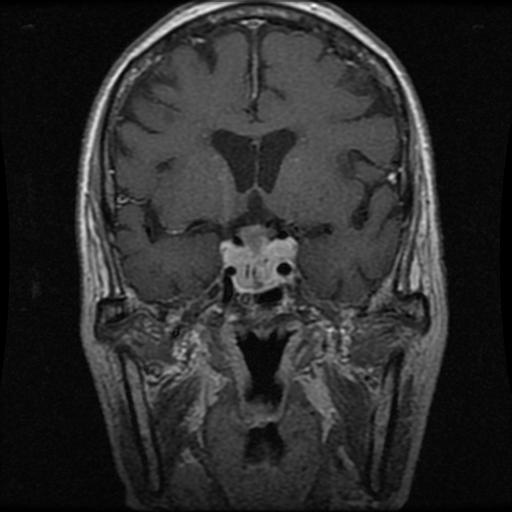
Label: pituitary